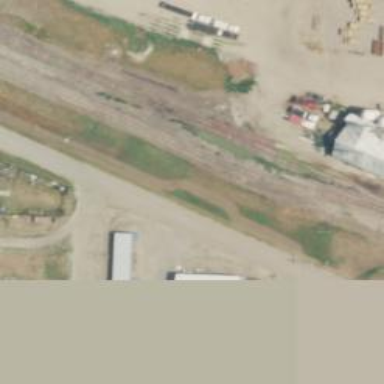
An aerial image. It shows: Railway siding for service.